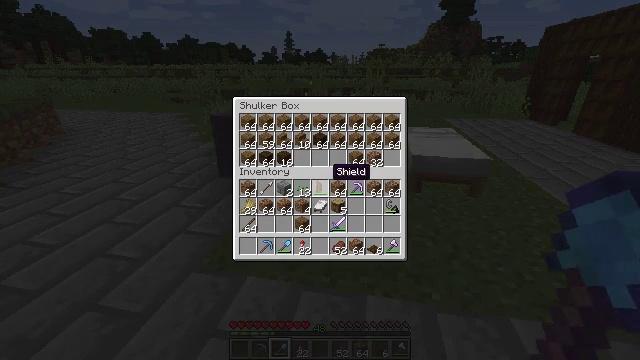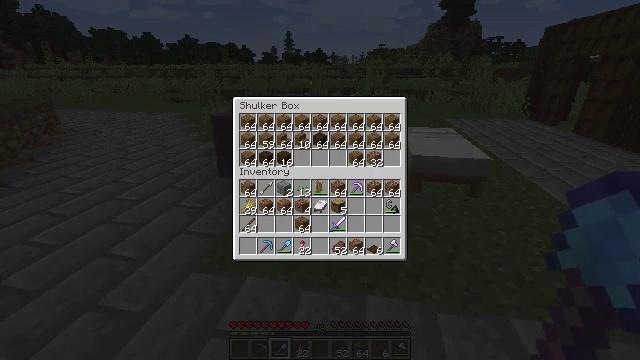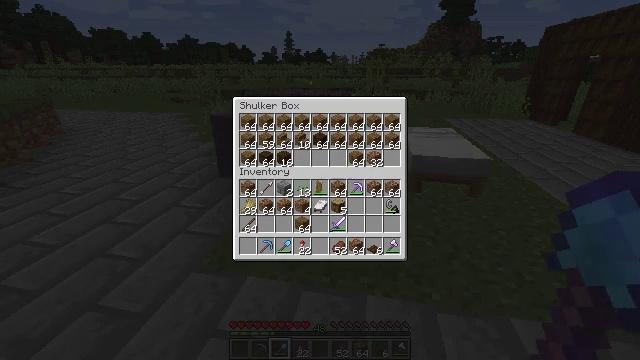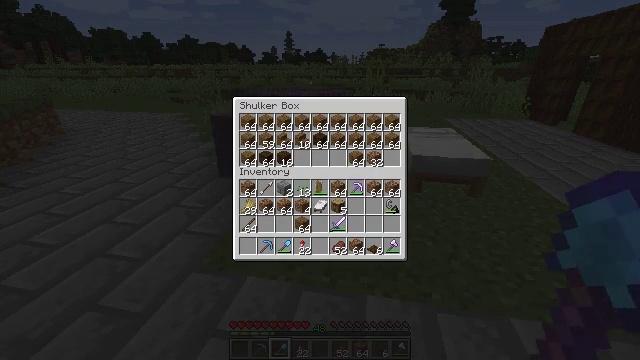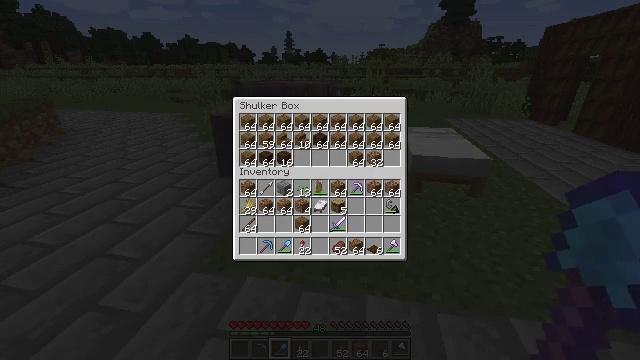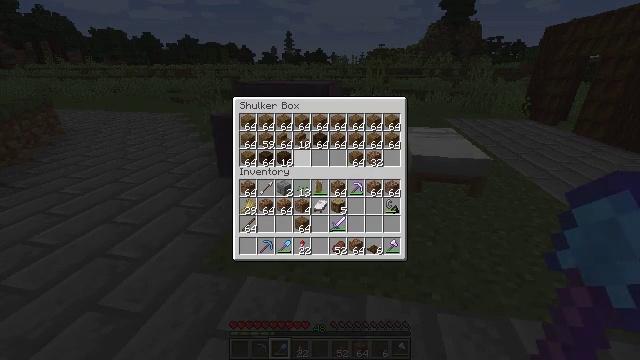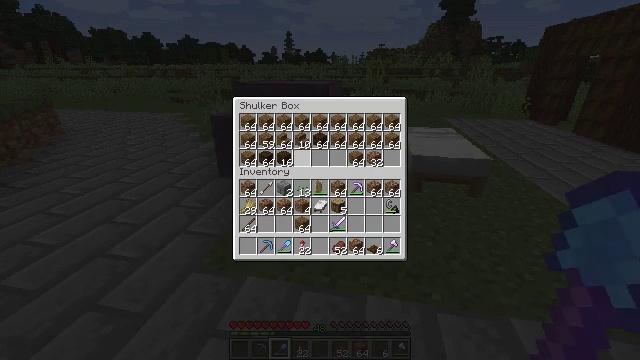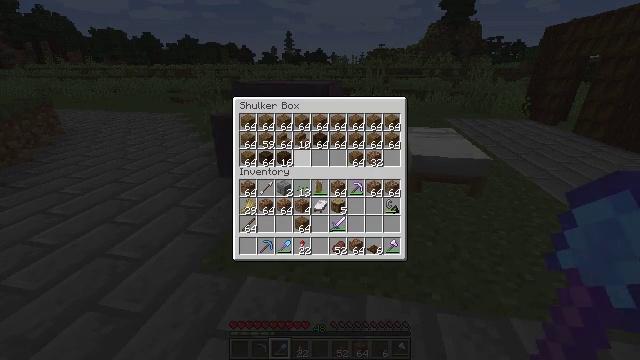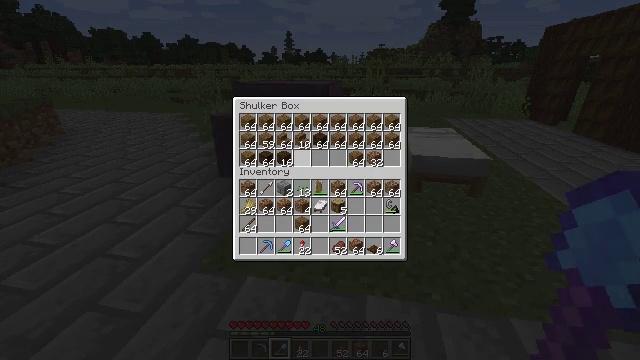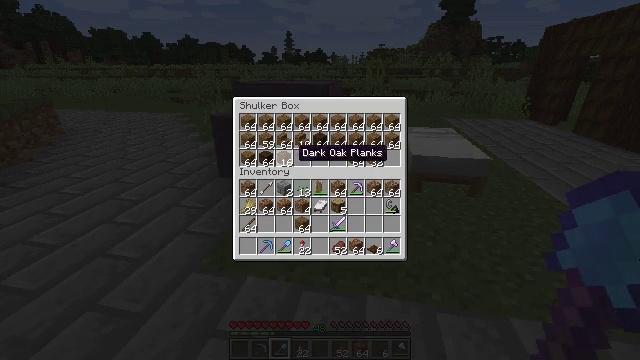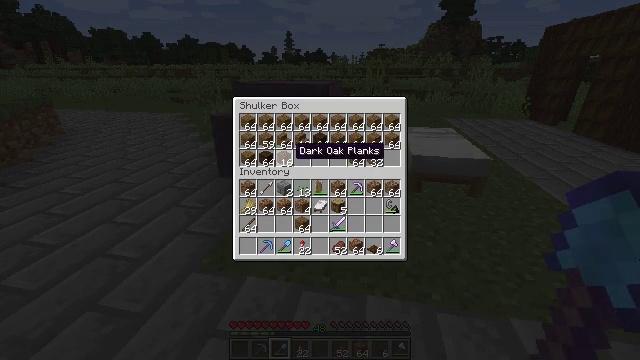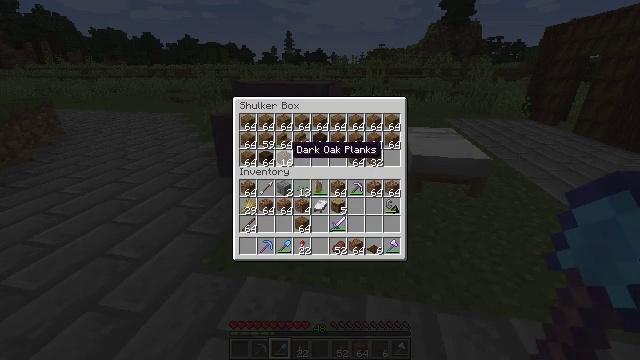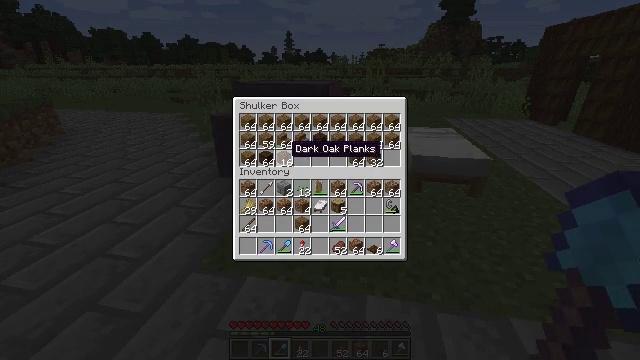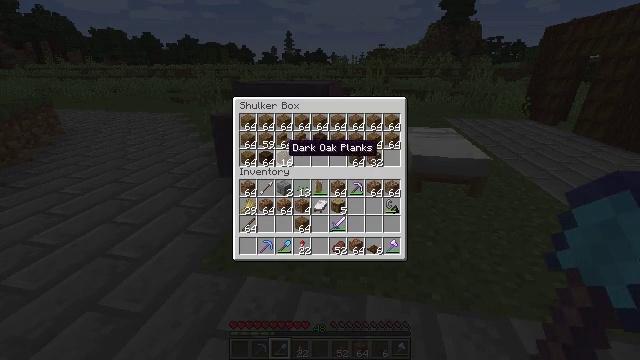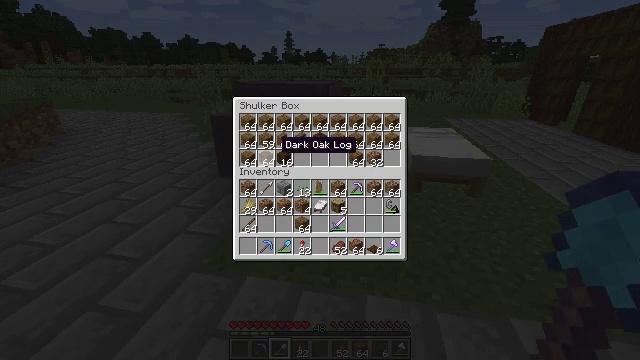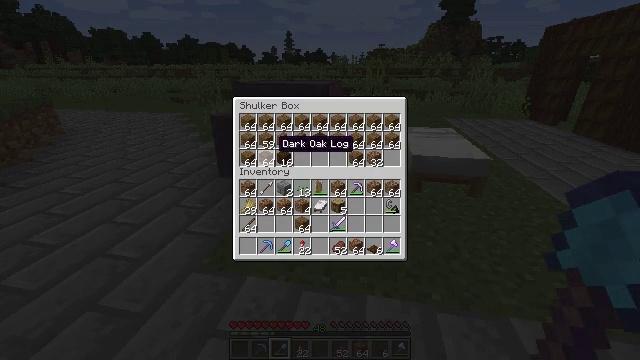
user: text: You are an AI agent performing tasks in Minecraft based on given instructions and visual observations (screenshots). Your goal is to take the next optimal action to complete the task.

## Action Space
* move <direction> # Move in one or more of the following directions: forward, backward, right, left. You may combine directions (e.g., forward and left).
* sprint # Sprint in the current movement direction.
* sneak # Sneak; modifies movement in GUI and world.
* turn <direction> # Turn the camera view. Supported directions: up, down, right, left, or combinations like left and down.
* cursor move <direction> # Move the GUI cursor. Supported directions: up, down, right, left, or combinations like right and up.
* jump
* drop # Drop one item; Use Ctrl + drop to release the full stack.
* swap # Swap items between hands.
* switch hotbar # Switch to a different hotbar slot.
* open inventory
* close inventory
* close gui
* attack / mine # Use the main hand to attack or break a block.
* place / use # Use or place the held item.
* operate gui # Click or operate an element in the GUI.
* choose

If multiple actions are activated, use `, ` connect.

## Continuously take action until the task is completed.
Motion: motion action
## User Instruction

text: Convert dark oak logs into dark oak planks.
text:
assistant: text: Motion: cursor move right
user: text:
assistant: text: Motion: no_op
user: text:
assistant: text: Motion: cursor move left
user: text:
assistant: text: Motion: cursor move left
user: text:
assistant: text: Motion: no_op
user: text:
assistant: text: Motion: no_op
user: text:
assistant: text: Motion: no_op
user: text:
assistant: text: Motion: no_op
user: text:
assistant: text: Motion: no_op
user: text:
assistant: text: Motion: no_op
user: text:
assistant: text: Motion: no_op
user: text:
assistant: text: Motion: no_op
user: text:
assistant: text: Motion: no_op
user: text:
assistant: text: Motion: cursor move left
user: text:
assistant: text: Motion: no_op
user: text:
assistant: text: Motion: no_op
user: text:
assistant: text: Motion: no_op
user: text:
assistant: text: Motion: no_op
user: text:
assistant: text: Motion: no_op
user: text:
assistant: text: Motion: no_op
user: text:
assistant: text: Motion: no_op
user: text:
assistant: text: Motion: operate gui
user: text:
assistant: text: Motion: operate gui
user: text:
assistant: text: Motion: no_op
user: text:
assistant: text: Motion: cursor move down
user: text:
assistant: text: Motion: cursor move down
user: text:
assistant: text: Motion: cursor move down
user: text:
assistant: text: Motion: cursor move down
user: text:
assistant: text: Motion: no_op
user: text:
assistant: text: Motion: no_op